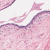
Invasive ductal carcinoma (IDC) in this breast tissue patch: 0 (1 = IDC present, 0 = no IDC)